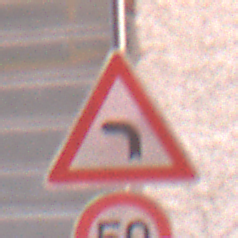
Verkehrszeichen: KurveLinks
Zusatzzeichen unten: Geschwindigkeit50
Umgebung: Outdoor, Urban
Tageszeit: MorningAfternoon
Wetter: Clear
Licht: Natural
Jahreszeit: NotSpecified
Kontrast: MediumContrast